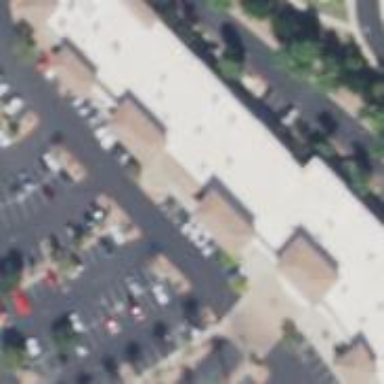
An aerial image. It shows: Retail building.